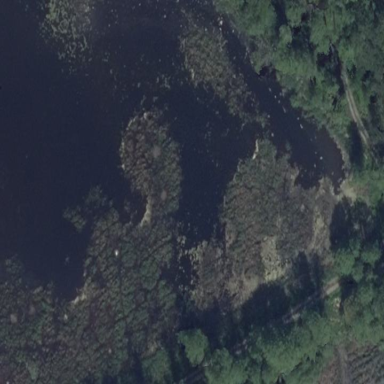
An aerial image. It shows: Wetland area dominated by reedbeds.